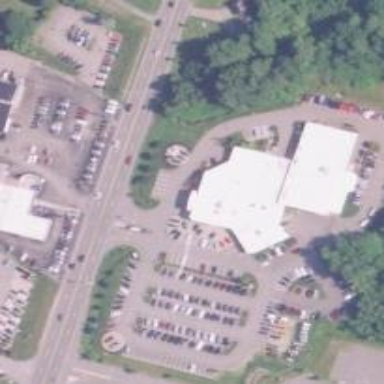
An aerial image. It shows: Car shop building.